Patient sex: F
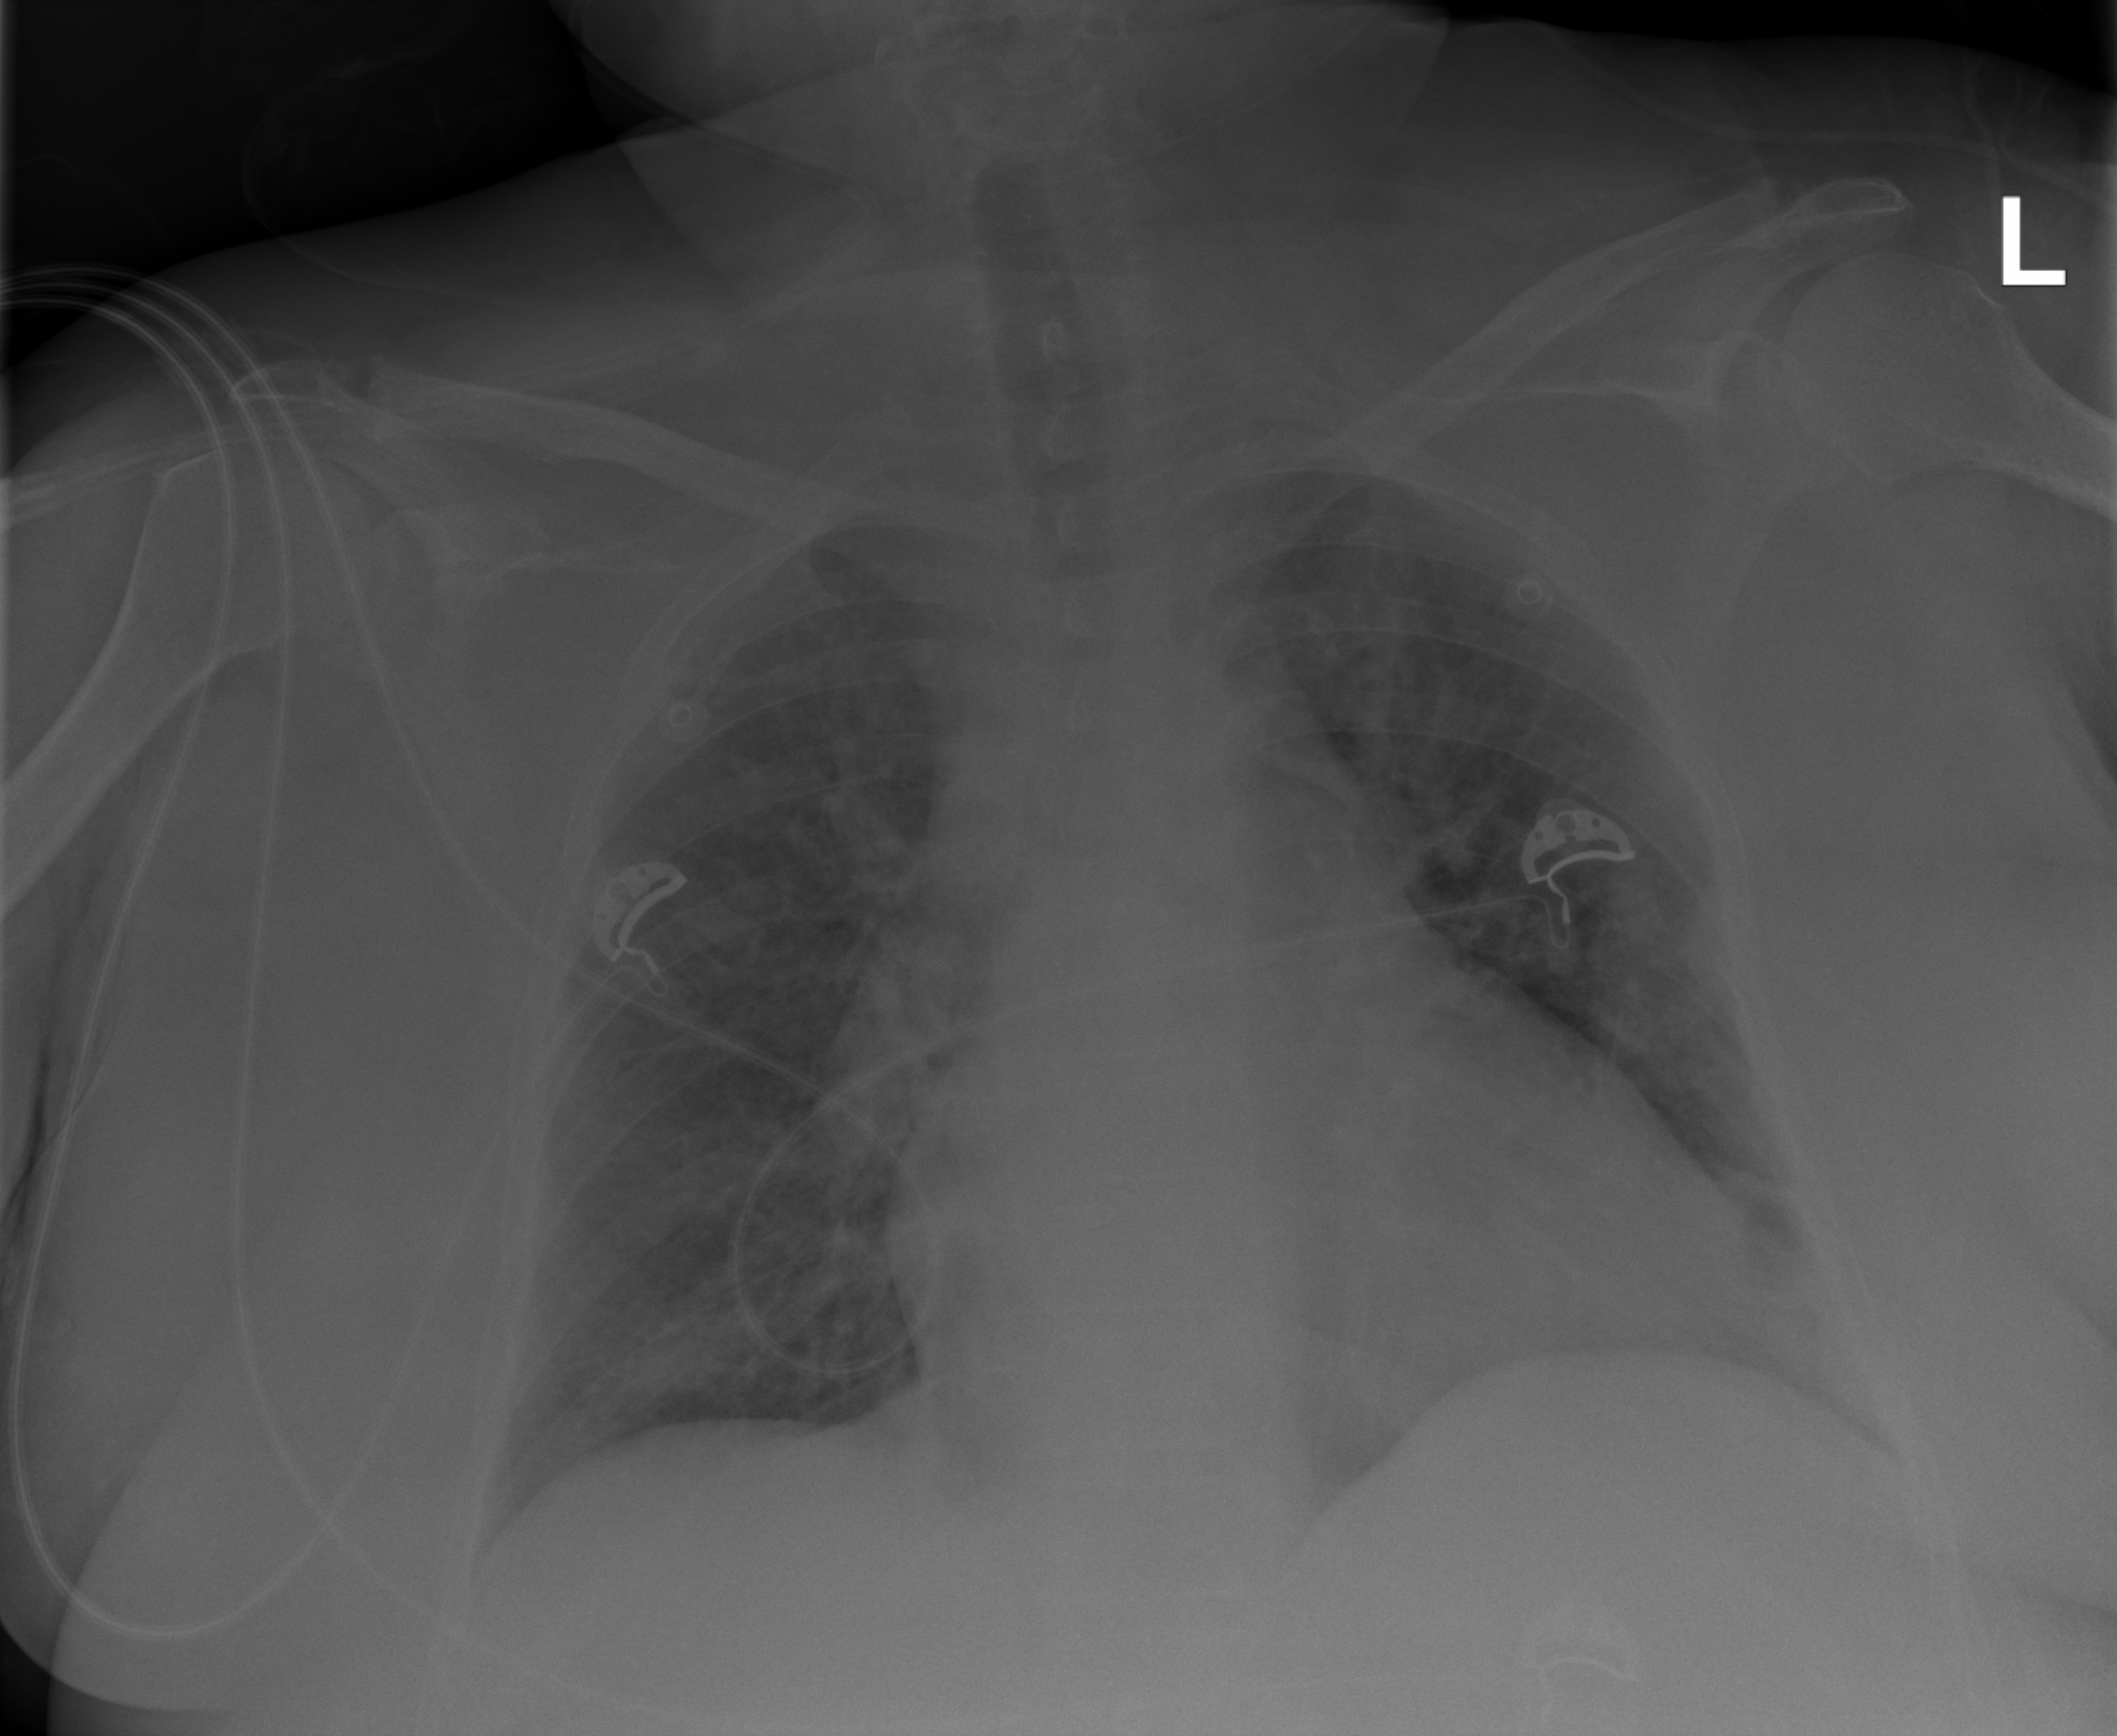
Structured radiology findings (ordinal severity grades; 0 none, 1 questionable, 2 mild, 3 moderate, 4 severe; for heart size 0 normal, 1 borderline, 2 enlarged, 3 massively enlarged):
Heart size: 2
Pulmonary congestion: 2
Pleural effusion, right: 0
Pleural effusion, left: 0
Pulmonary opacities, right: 2
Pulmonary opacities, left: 2
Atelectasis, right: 0
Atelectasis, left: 2